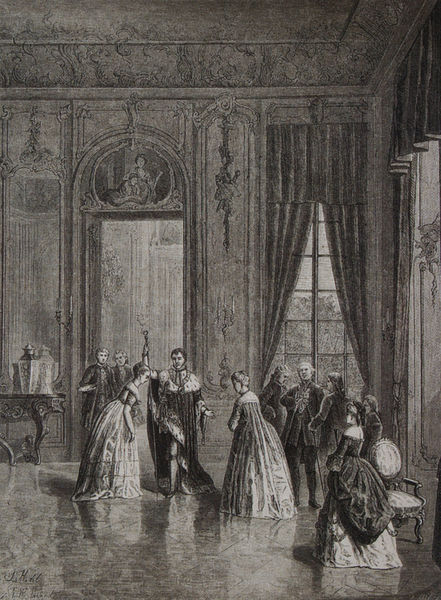
Titel: Im Schlosse zu Wilhelmsthal
Schlagwörter: feder, mann, schatten, umhang, weiß, frauen, menschen, blume, damen, fenster, frankreich, frau, grau, hell, holz, kleid, kleider, licht, männer, raum, schwarz, skizze, stuhl, stühle, szene, tisch, tür, zeichnung, zimmer, dame, schloss, ball, gesellschaft, hochformat, malerei, ornament, rock, feier, wand, barock, diener, falten, hermelin, bild, gesten, innenraum, möbel, spiegel, tischbein, vorhang, spiegelung, boden, gewand, interieur, mantel, pose, reich, sessel, adel, decke, vornehm, kommode, parkett, tanzsaal, rede, kette, graphik, hof, bank, saal, figuren, kaiser, könig, herrschaften, salon, tapete, vorhänge, ornamente, verzierung, kerze, robe, spiegeln, flügeltür, kerzen, leuchter, stuck, strumpf, faltenwurf, stola, tor, halle, eingang, medaillon, palast, druck, stich, schwarzweiß, bleistift, napoleon, herrscher, fürst, eiss, empfang, prinz, knicks, verbeugen, verbeugung, verneigen, königin, besatz, begrüßung, reliefs, verziehrt, knick, ludwig, fesnter, versailles, ballsaal, känig, vortrag, krinolinen, zobel, kasier, hofadel, schabracken, sopraporte, kelider, kkönig, stole, hohe fenster, n, männer palast, mobliiar, napolean, geselschaft napoleon, gesellschasft, reihesessel